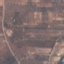
Land use / land cover class: PermanentCrop